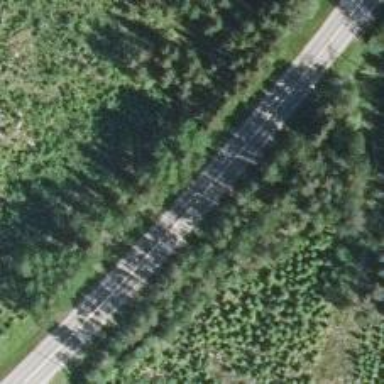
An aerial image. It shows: Asphalt road designated as trunk highway.